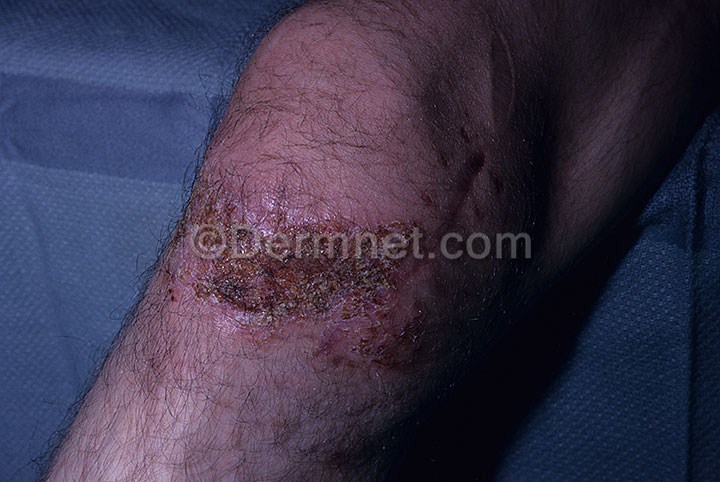
Disease: Cellulitis Impetigo and other Bacterial Infections